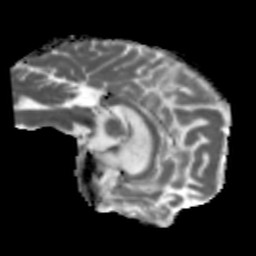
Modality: MD
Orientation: sagittal
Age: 37
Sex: female
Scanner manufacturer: siemens
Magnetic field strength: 3 T
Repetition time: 5.47 s
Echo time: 0.0854 s